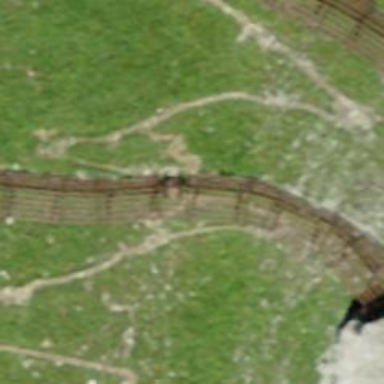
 designed to mitigate snow accumulations in specific area."